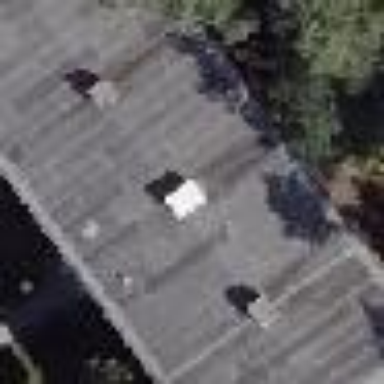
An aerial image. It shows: Apartment building with flat roof.